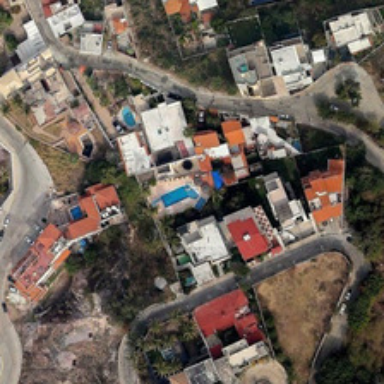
Many buildings and green trees are in a resort .